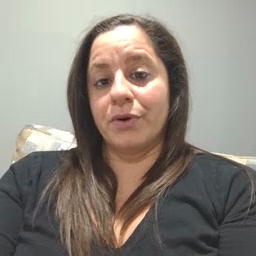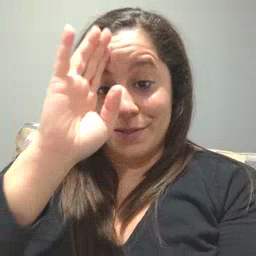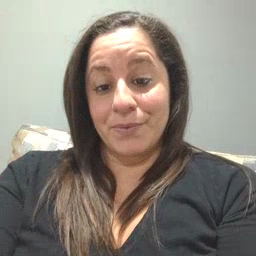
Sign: hello